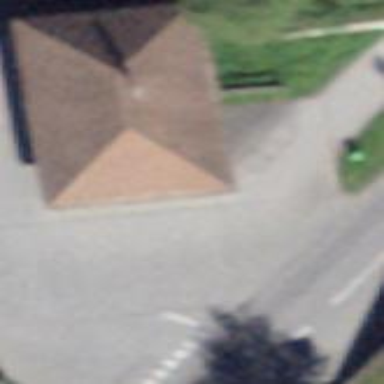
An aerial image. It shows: Service building located at power substation.